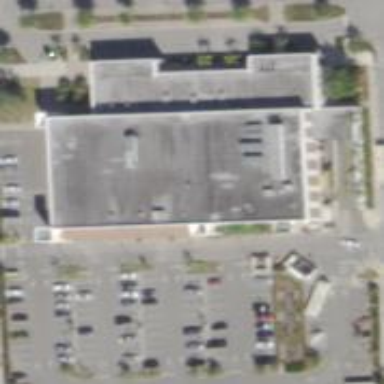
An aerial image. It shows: Supermarket.